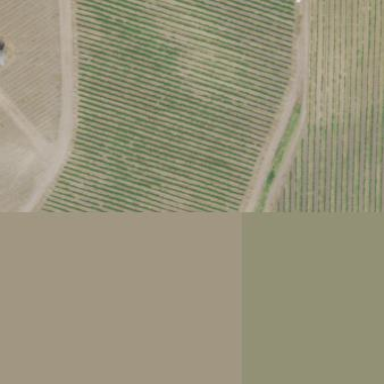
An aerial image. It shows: Vineyard with grape crops.